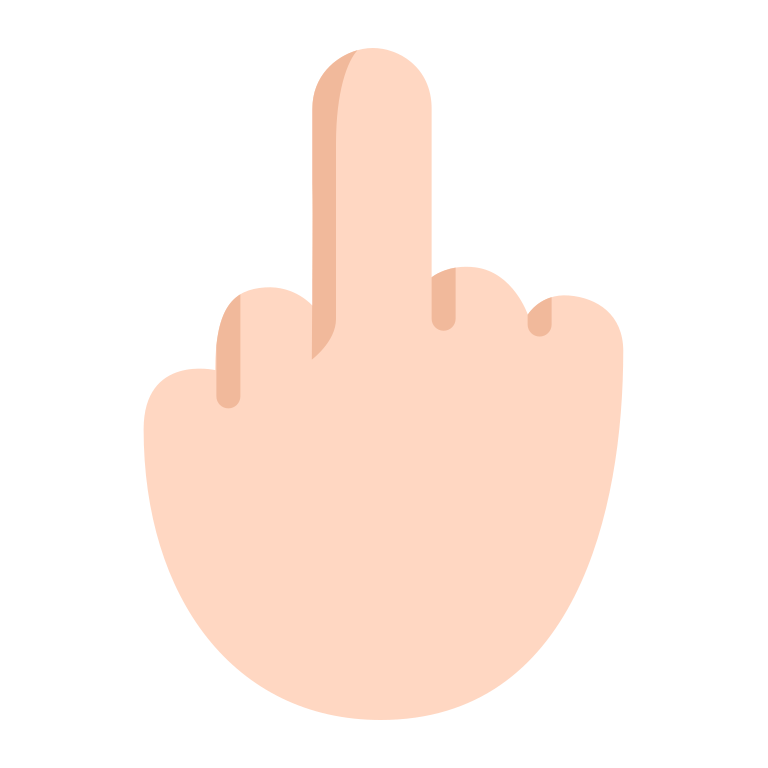
middle finger flat light